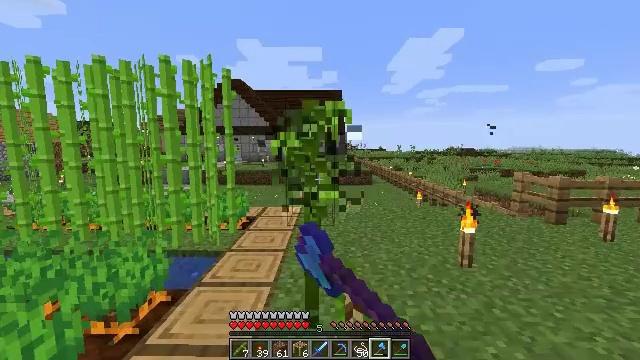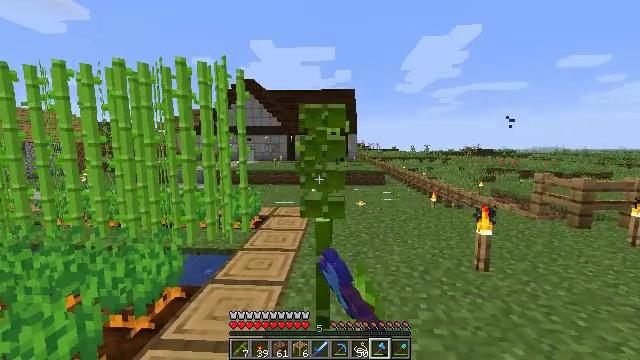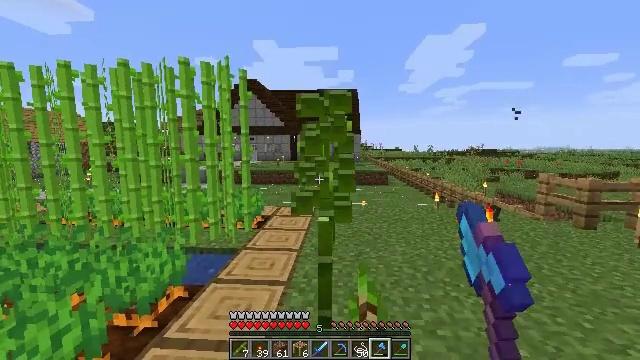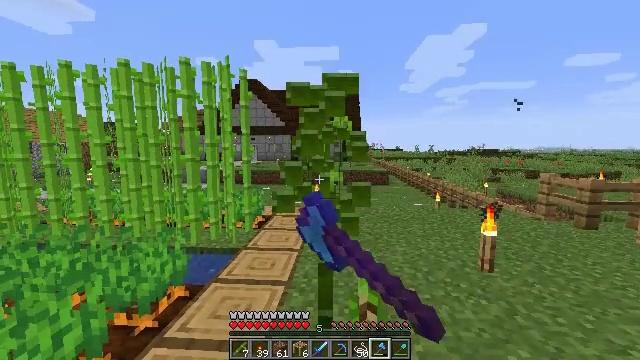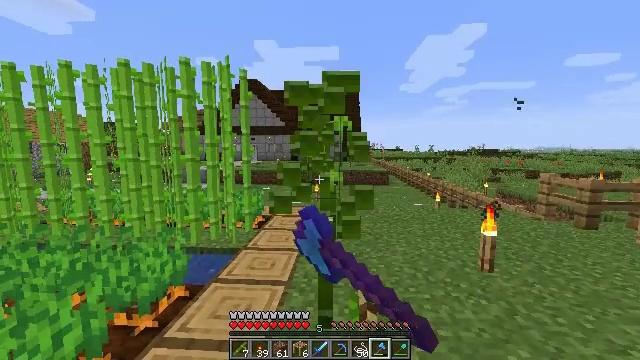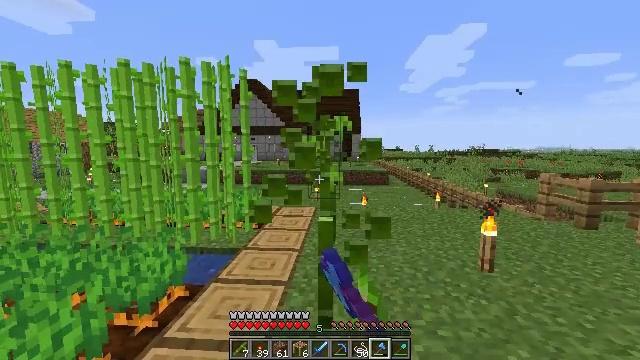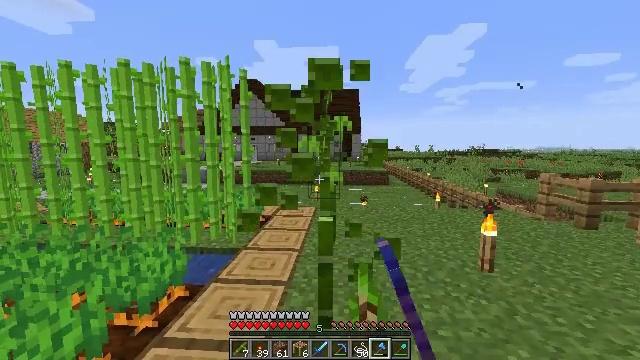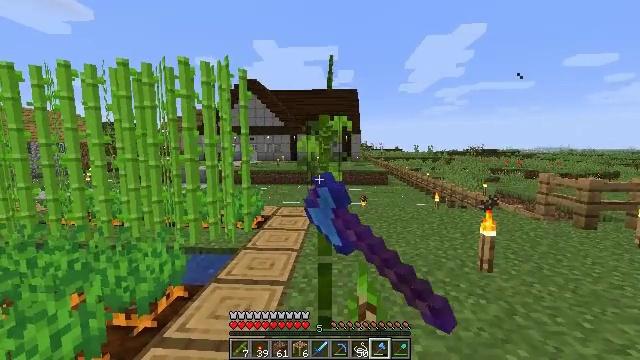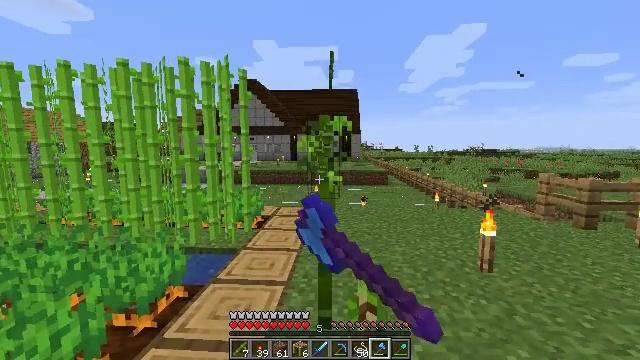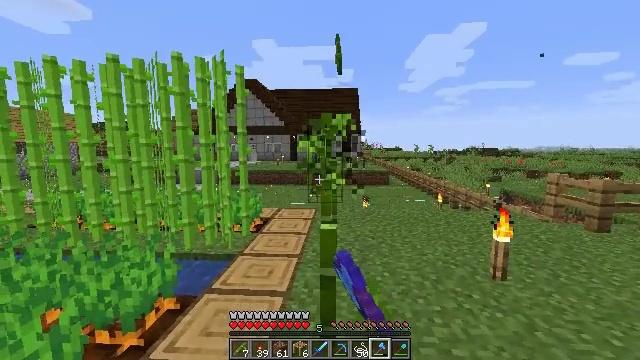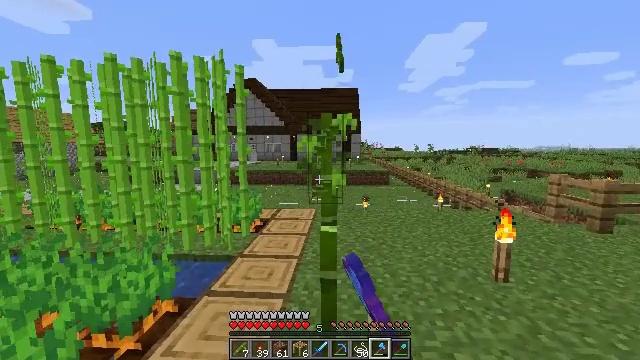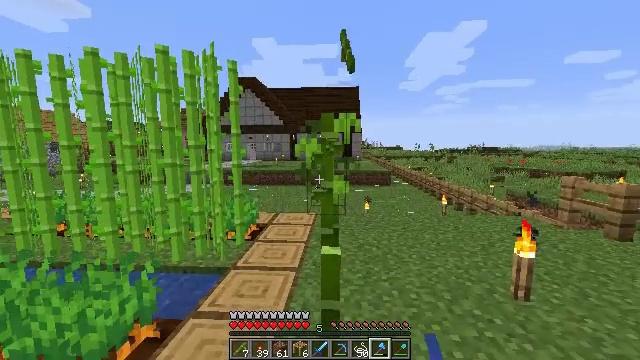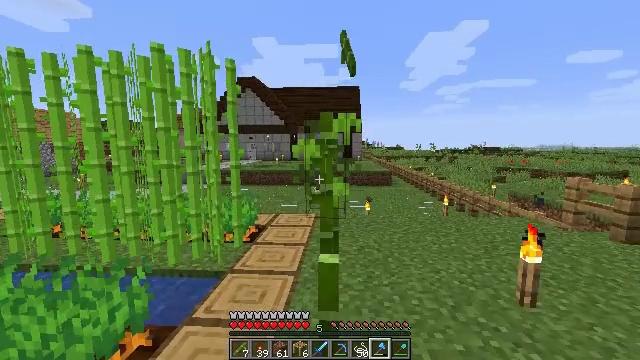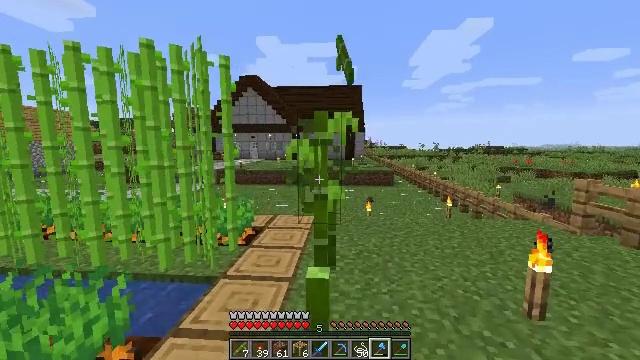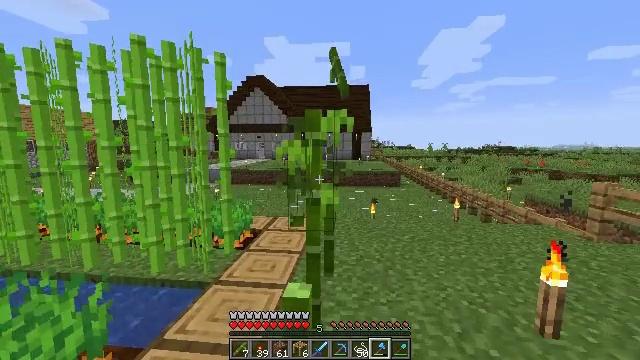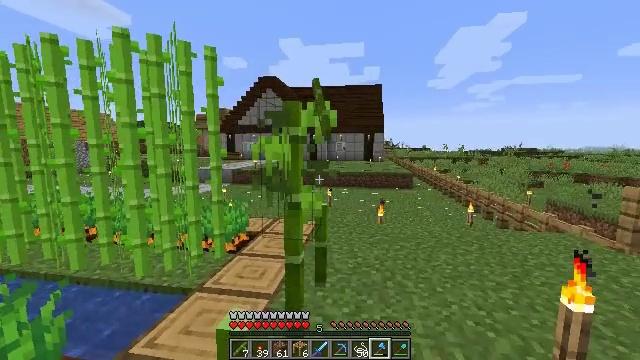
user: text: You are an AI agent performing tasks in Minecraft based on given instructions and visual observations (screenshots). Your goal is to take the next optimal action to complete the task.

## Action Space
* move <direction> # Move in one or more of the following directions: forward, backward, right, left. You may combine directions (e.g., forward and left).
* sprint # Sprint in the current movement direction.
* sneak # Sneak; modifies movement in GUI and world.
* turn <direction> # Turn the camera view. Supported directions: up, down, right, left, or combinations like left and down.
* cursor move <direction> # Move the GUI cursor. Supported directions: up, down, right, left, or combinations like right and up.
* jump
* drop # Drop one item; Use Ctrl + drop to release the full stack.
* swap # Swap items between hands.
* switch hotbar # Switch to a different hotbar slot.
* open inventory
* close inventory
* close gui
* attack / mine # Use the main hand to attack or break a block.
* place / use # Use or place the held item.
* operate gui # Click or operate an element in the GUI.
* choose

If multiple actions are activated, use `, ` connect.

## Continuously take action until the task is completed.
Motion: motion action
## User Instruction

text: Collect bamboo for crafting.
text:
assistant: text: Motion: turn left, attack / mine
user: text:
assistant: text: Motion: attack / mine
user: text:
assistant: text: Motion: attack / mine
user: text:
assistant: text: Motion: attack / mine
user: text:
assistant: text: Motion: attack / mine
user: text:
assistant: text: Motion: attack / mine
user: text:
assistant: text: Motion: attack / mine
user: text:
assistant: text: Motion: move forward, attack / mine
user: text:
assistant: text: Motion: move forward, attack / mine
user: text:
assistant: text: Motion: move forward
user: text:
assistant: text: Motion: move forward
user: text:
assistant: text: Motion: move forward and move right
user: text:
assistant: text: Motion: move forward and move right
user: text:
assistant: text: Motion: move forward and move right, turn left
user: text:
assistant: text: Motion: move forward and move right, turn left
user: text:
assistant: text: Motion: move forward and move right, turn left
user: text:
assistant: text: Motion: move forward and move right, sprint, turn left
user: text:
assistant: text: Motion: move forward, sprint, turn left
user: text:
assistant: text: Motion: move forward, sprint, turn left
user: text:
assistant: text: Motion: move forward, sprint, turn left
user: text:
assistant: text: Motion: turn left
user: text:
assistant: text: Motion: no_op
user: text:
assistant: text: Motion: no_op
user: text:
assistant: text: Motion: turn left, attack / mine
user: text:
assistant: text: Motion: turn left, attack / mine
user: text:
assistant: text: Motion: attack / mine
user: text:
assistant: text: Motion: attack / mine
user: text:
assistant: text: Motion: attack / mine
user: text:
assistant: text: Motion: turn left, attack / mine
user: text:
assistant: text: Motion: attack / mine